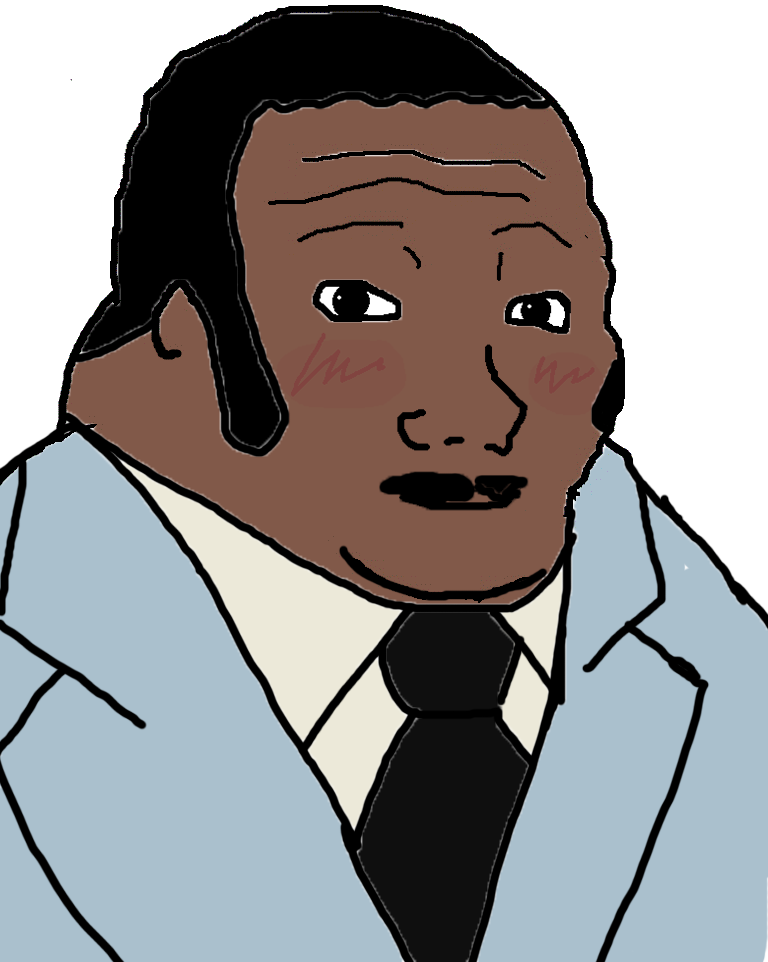
Label: 5_Blobjak